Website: macys
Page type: customer-info-address
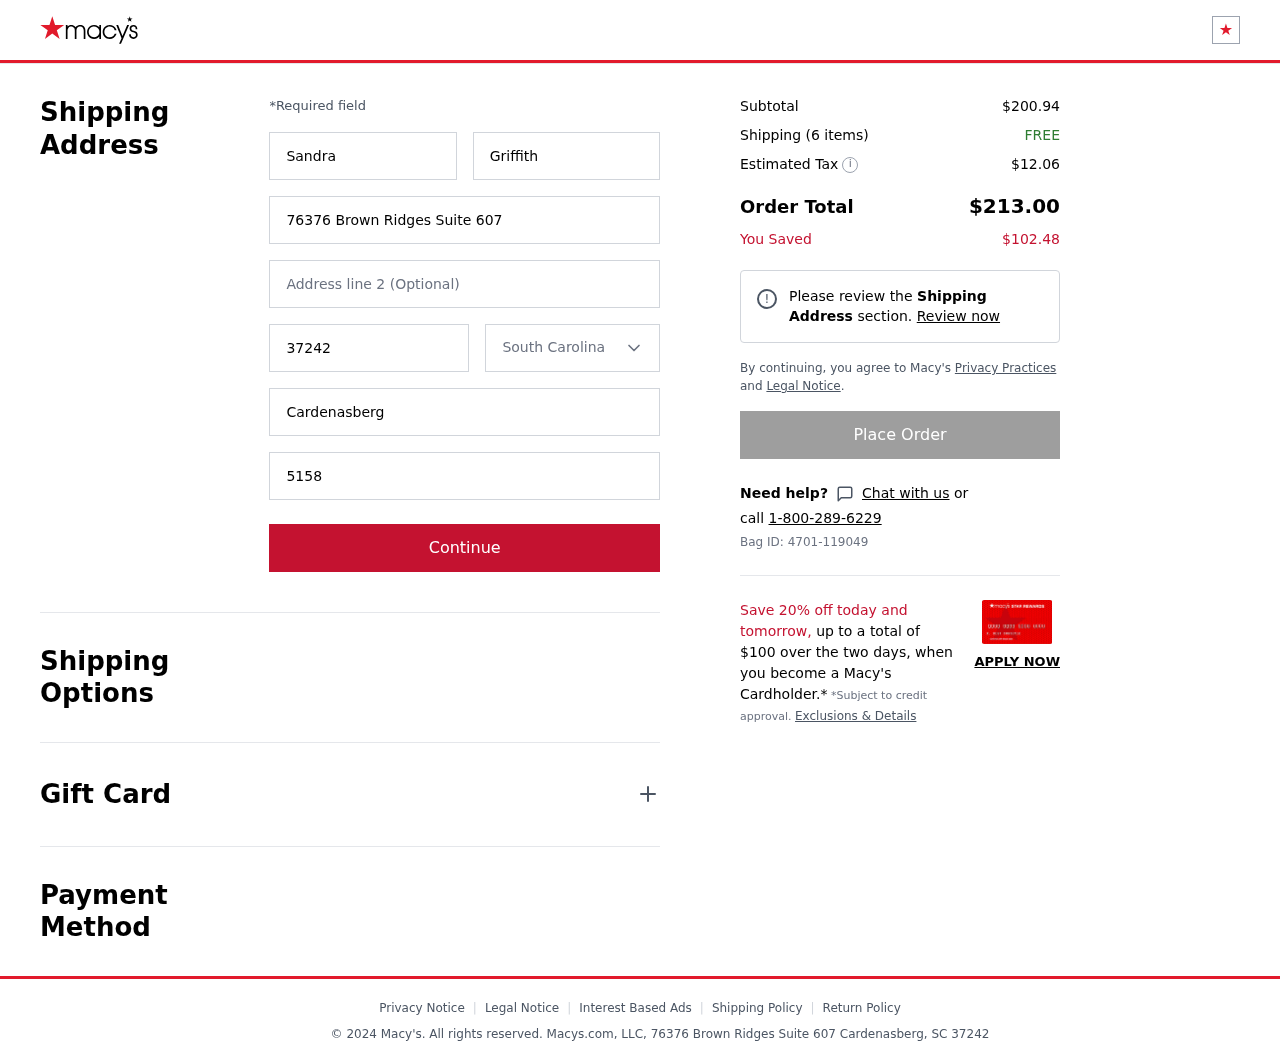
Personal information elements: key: PII_CITY
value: Cardenasberg
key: PII_FIRSTNAME
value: Sandra
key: PII_LASTNAME
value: Griffith
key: PII_PHONE
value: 5158630633
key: PII_POSTCODE
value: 37242
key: PII_STATE
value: South Carolina
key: PII_STREET
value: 76376 Brown Ridges Suite 607
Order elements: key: ORDER_SUBTOTAL
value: $200.94
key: ORDER_NUM_ITEMS
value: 6
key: ORDER_SHIPPING_COST
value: FREE
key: ORDER_TAX
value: $12.06
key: ORDER_TOTAL
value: $213.00
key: ORDER_SAVINGS
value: $102.48
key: ORDER_BAG_ID
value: Bag ID: 4701-119049